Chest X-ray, PA view. Patient: 45 years old, sex M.
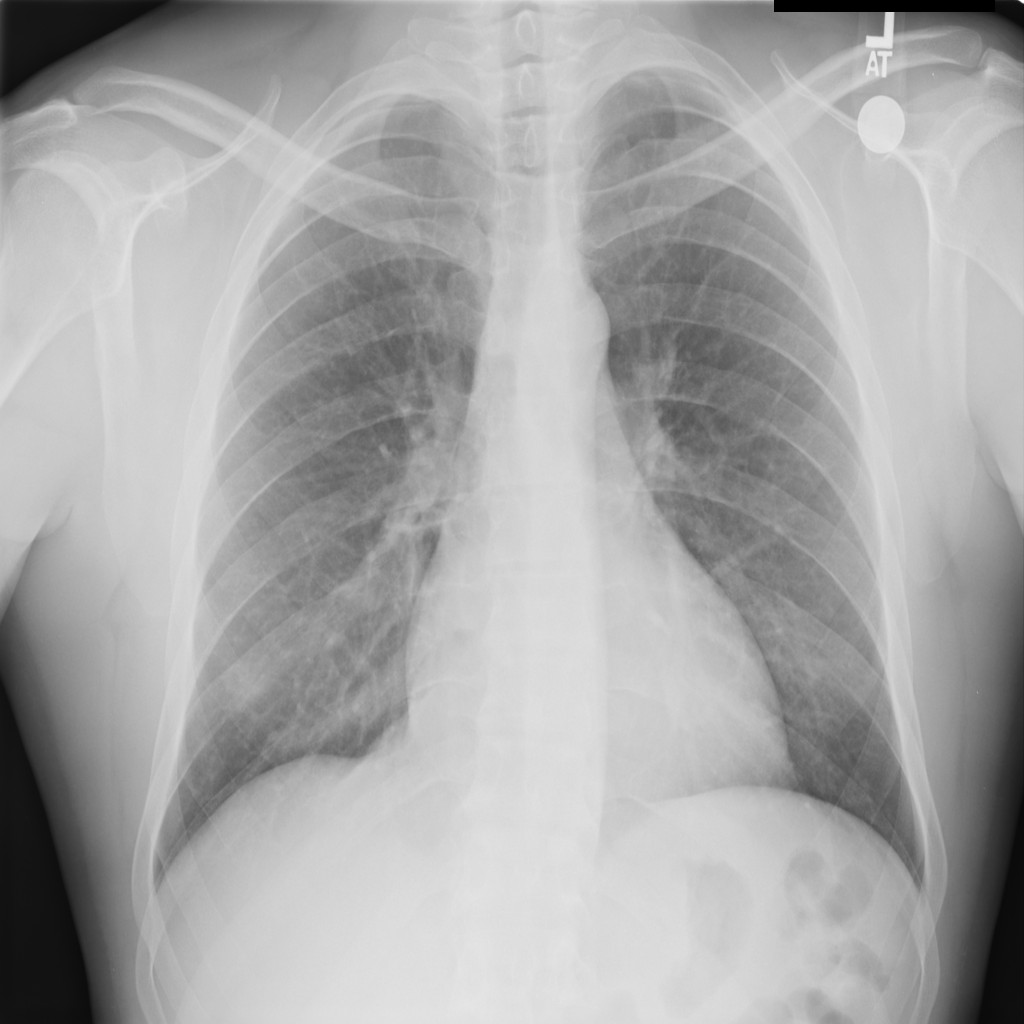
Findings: No Finding